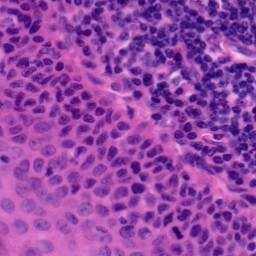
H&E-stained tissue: Tonsil